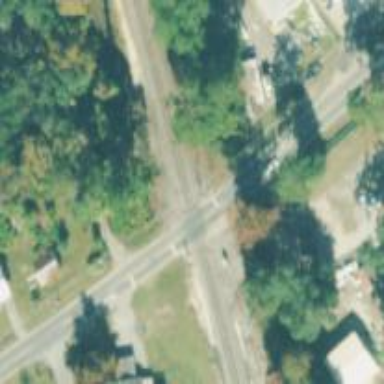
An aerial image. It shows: Level crossing with lights on the railway.